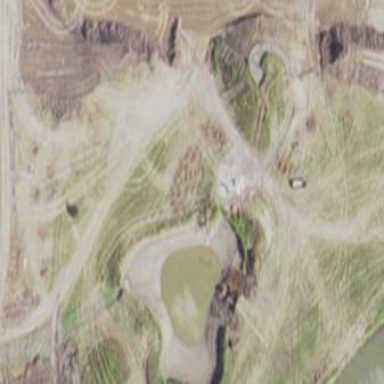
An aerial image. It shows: Water hazard in golf course. The hazard is natural water feature.